九年级 · 度量几何学
如图, 己知点 $C$ 与某建筑物底端 $B$ 相距 306 米 (点 $C$ 与点 $B$ 在同一水平面上), 某同学从点 $C$ 出发, 沿同一剖面的斜坡 CD 行走 195 米至坡顶 D 处, 斜坡 CD 的坡度（或坡比） i=1:2.4, 在 D 处测得该建筑物顶端 $\mathrm{A}$ 的俯视角为 $20^{\circ}$, 则建筑物 $\mathrm{AB}$ 的高度约为（精确到 0.1 米, 参考数据: $\sin 20^{\circ} \approx 0.342$, $\left.\cos 20^{\circ} \approx 0.940, \tan 20^{\circ} \approx 0.364\right) \quad(\quad)$

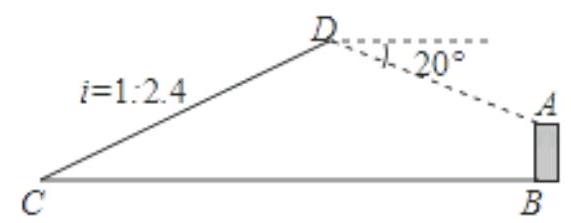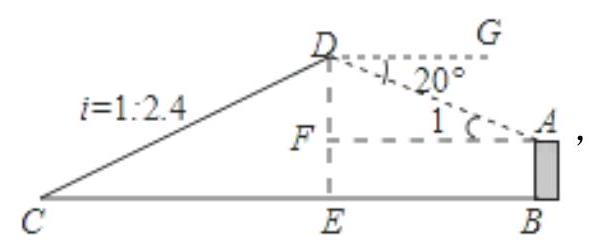
A. 29.1 米
B. 31.9 米
C. 45.9 米
D. 95.9 米
答案: A
解析: 【分析】根据坡度, 勾股定理, 可得 $\mathrm{DE}$ 的长, 再根据平行线的性质, 可得 $\angle 1$, 根据同角三角函数关系,可得 $\angle 1$ 的坡度, 根据坡度, 可得 DF 的长, 根据线段的和差, 可得答案.

解: 作 $\mathrm{DE} \perp \mathrm{AB}$ 于 $\mathrm{E}$ 点, 作 $\mathrm{AF} \perp \mathrm{DE}$ 于 $\mathrm{F}$ 点, 如图

设 $\mathrm{DE}=\mathrm{xm}, \mathrm{CE}=2.4 \mathrm{xm}$, 由勾股定理, 得

$\mathrm{x} 2+(2.4 \mathrm{x}) 2=1952$,

解得 $\mathrm{x} \approx 75 \mathrm{~m}$,

DE $=75 \mathrm{~m}, \quad C E=2.4 x=180 \mathrm{~m}$,

EB=BC $-C E=306-180=126 m$.

$\because$ AF//DG,

$\therefore \angle 1=\angle \mathrm{ADG}=20^{\circ}$,

$\tan \angle 1=\tan \angle \mathrm{ADG}=\frac{\sin 20^{\circ}}{\cos 20^{\circ}}=0.364$.

$\mathrm{AF}=\mathrm{EB}=126 \mathrm{~m}$,

$\tan \angle 1=\frac{\mathrm{DF}}{\mathrm{AF}}=0.364$,

$\mathrm{DF}=0.364 \mathrm{AF}=0.364 \times 126=45.9$,

$\mathrm{AB}=\mathrm{FE}=\mathrm{DE}-\mathrm{DF}=75-45.9 \approx 29.1 \mathrm{~m}$,

故选: A.